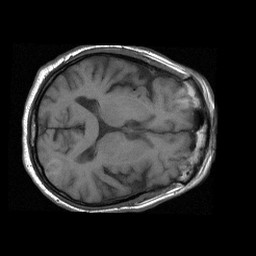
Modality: T1w
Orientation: axial
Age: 72
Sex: male
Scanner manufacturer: philips
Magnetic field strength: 1.5 T
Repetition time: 0.55 s
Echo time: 0.011 s